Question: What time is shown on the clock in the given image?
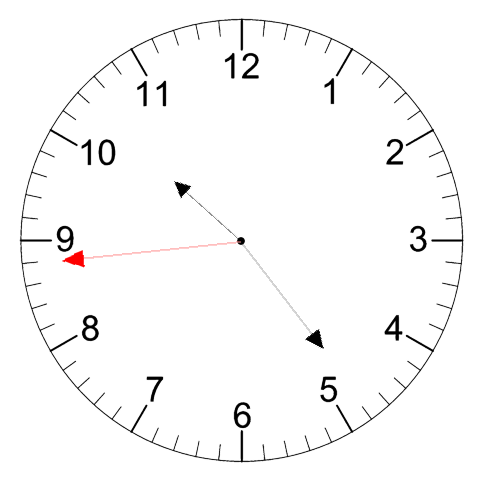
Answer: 10:23:44